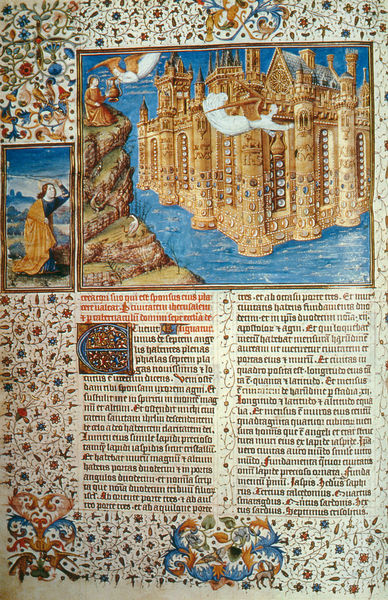
Titel: Apokalypse der Herzöge von Savoyen
Institution: (bei) Madrid, Biblioteca Real Monasterio de San Lorenzo de El Escorial, Patrimonio Nacional
Schlagwörter: blau, grün, stadt, braun, architektur, johannes, diamanten, edelsteine, engel, farbig, schrift, floral, burg, festung, initiale, vision, heilige, wasserschloss, jerusalem, miniatur, handschrift, burganlage, buchmalerei, scriptorium, wasserburg, illumination, juwelen, himmlisches jerusalem, 15. jahrhundert, 14. jahrhundert, minitaur, burggraben ´wasser